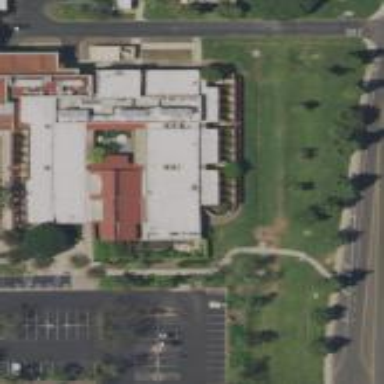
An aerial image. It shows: University building.